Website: ulta-beauty
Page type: customer-info-address
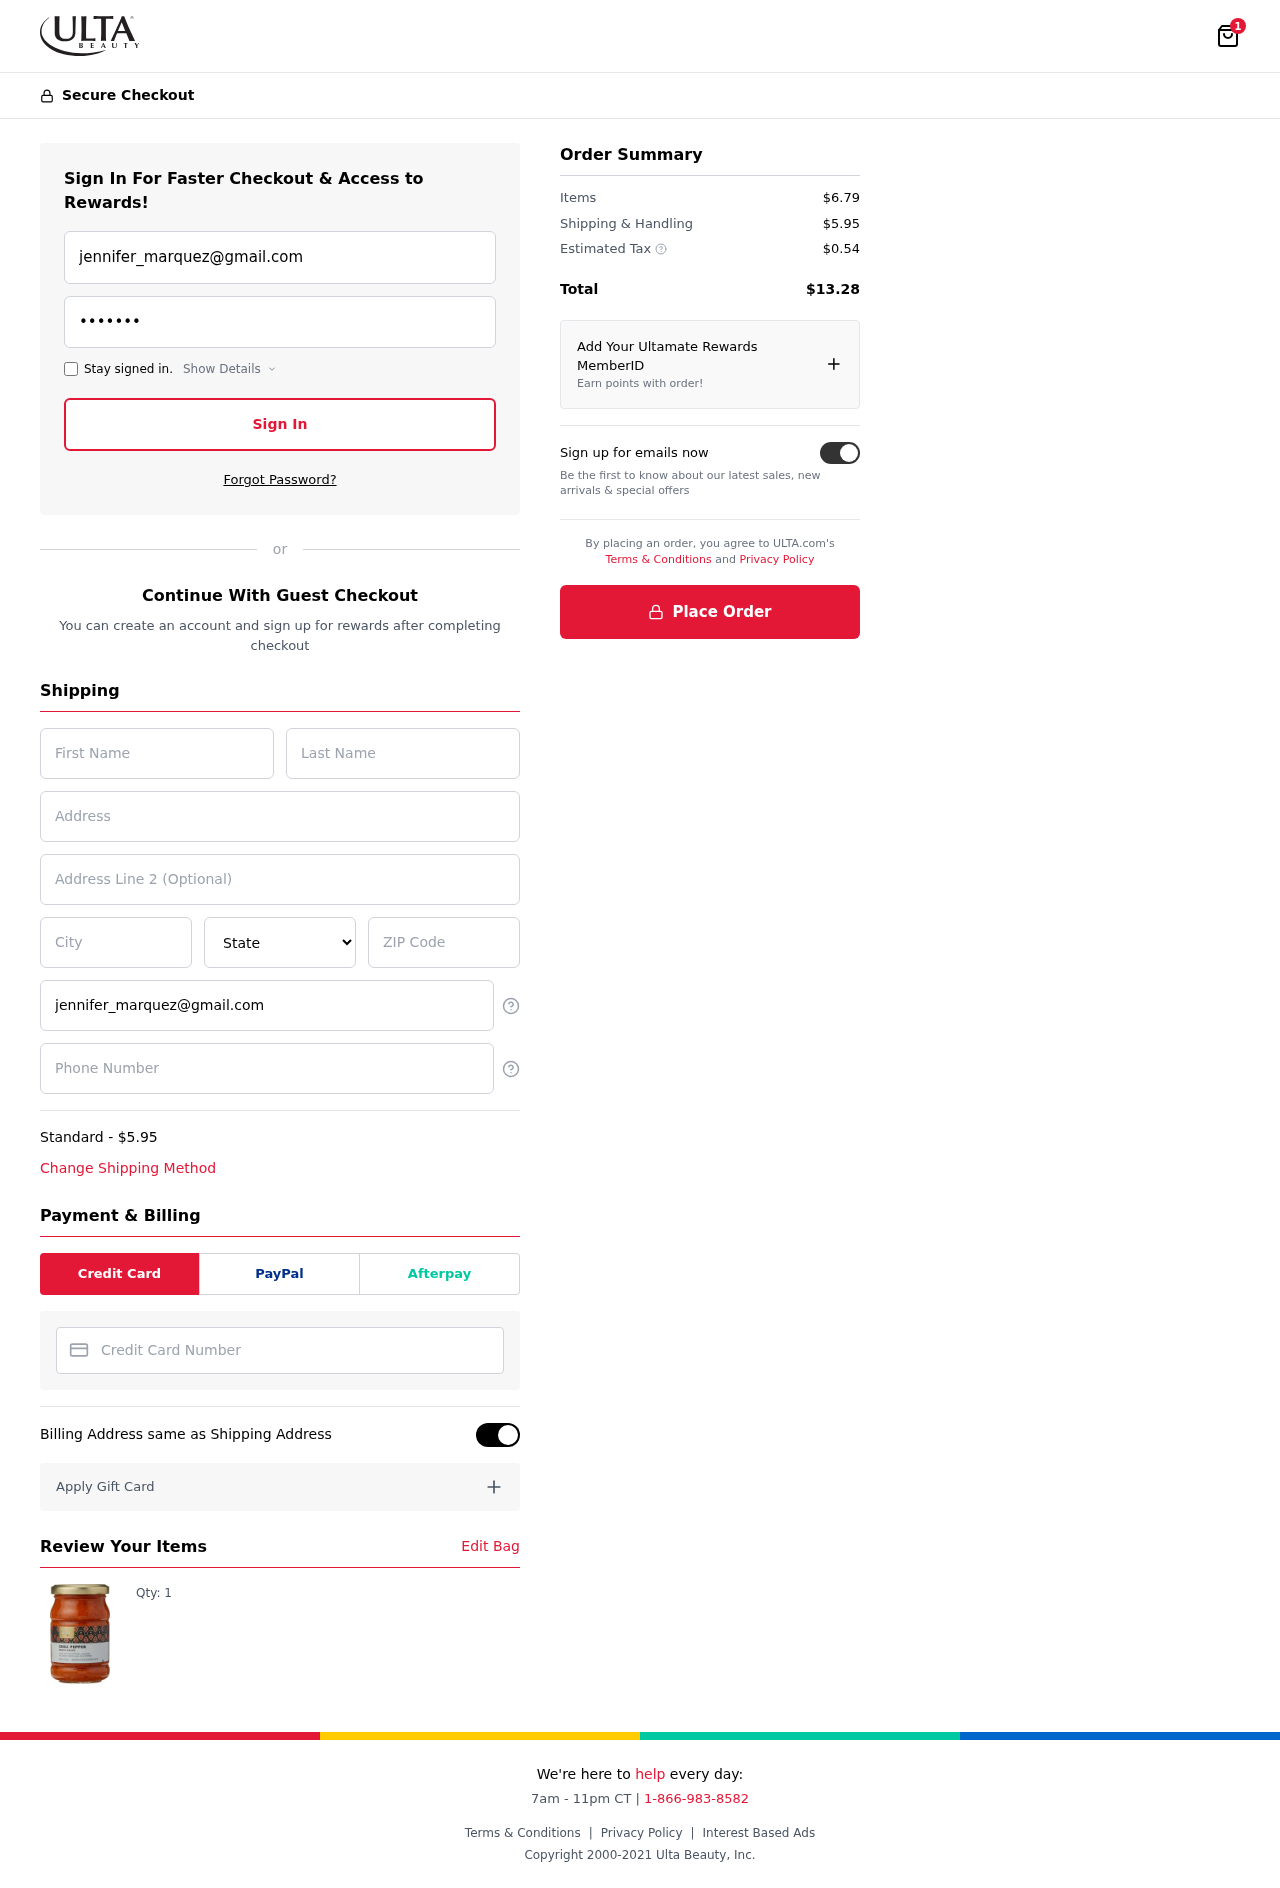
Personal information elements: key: PII_CARD_NUMBER
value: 5264 0767 0277 5834
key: PII_CITY
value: Weaverburgh
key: PII_EMAIL
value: jennifer_marquez@gmail.com
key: PII_FIRSTNAME
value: Jennifer
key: PII_LASTNAME
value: Marquez
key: PII_PHONE
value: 7835991416
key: PII_POSTCODE
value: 01610
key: PII_STATE
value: New Mexico
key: PII_STREET
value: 1413 Cox Mission
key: PII_STREET2
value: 4701 Juarez Mountain Suite 488
Product elements: key: PRODUCT1_QUANTITY
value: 1
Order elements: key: ORDER_NUM_ITEMS
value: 1
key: ORDER_SHIPPING_COST
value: $5.95
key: ORDER_ITEMS_TOTAL
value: $6.79
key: ORDER_SHIPPING_COST2
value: $5.95
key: ORDER_TAX
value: $0.54
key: ORDER_TOTAL
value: $13.28